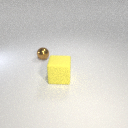
small brown metal sphere behind large yellow rubber cube